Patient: sex M, age 24
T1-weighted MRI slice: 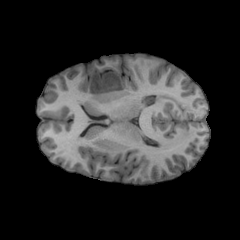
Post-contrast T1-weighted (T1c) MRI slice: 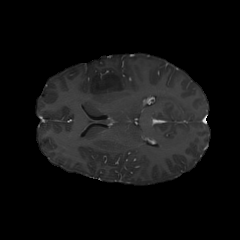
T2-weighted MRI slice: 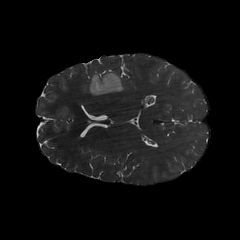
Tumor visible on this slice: yes
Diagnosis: Astrocytoma, IDH-mutant
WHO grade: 2